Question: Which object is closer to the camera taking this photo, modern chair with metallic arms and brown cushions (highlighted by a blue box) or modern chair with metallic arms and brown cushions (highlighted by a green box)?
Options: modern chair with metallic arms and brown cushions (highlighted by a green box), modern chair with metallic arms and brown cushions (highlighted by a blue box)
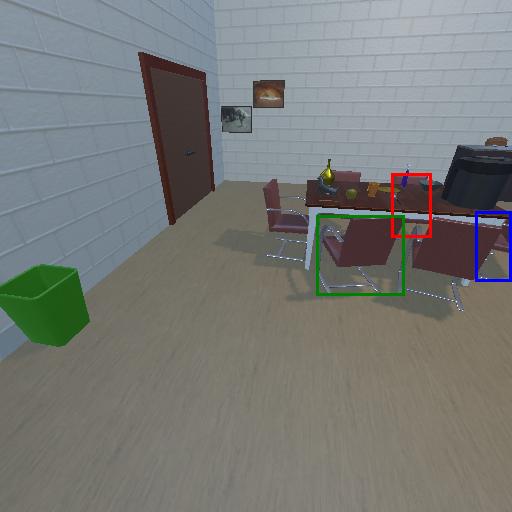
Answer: modern chair with metallic arms and brown cushions (highlighted by a green box)